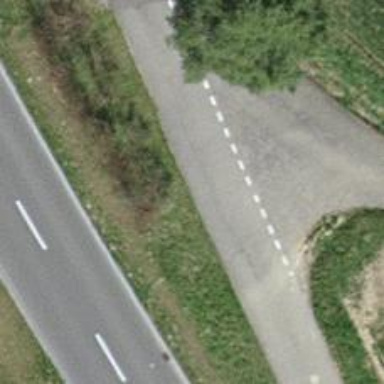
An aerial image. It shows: Cycleway.